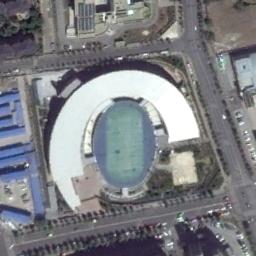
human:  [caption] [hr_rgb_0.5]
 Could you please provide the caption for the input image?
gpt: The stadium is next to some buildings and roads .

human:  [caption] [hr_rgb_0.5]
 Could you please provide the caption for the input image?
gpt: The oval gym is surrounded by roads and parking lots, Next to the building .

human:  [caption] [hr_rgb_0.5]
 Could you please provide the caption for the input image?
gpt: There are many buildings beside the stadium .

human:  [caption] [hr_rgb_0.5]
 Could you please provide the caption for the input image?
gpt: The stadium's roof has wavy white signs .

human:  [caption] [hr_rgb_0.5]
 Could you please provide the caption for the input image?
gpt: There are some blue buildings beside the stadium with a white roof .